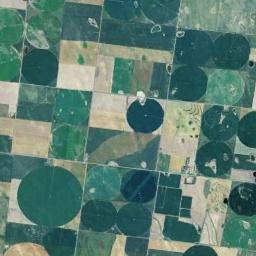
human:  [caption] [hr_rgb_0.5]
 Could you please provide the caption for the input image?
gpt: Many dark green, Light green mixed circular farmland of different sizes are mixed with rectangular farmland .

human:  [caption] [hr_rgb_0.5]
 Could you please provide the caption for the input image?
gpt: There are many circle farmland and square farmland .

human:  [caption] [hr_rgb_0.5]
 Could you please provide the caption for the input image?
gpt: Several dark green circular farmlands with different radii are on the ground and some other shapes of farmlands beside .

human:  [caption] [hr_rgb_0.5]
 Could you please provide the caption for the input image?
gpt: There is no circular farmland in the upper left corner .

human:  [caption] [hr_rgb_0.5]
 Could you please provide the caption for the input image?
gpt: There are many green circular farmlands of different sizes distributed irregularly .